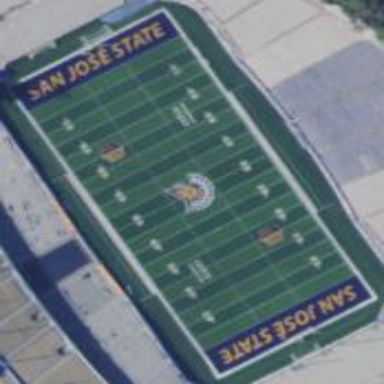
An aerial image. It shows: American football pitch with grass surface.